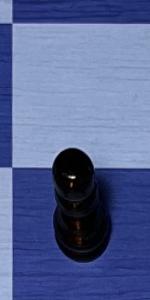
Label: Pawn_Black